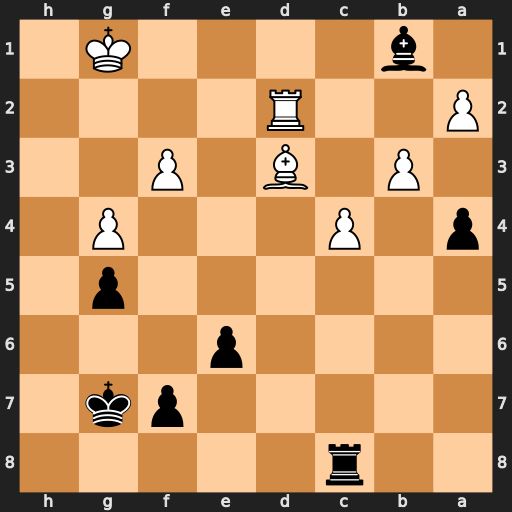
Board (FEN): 2r5/5pk1/4p3/6p1/p1P3P1/1P1B1P2/P2R4/1b4K1
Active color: b
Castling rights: -
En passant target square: -
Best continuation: Rd8 Rb2 Bxd3